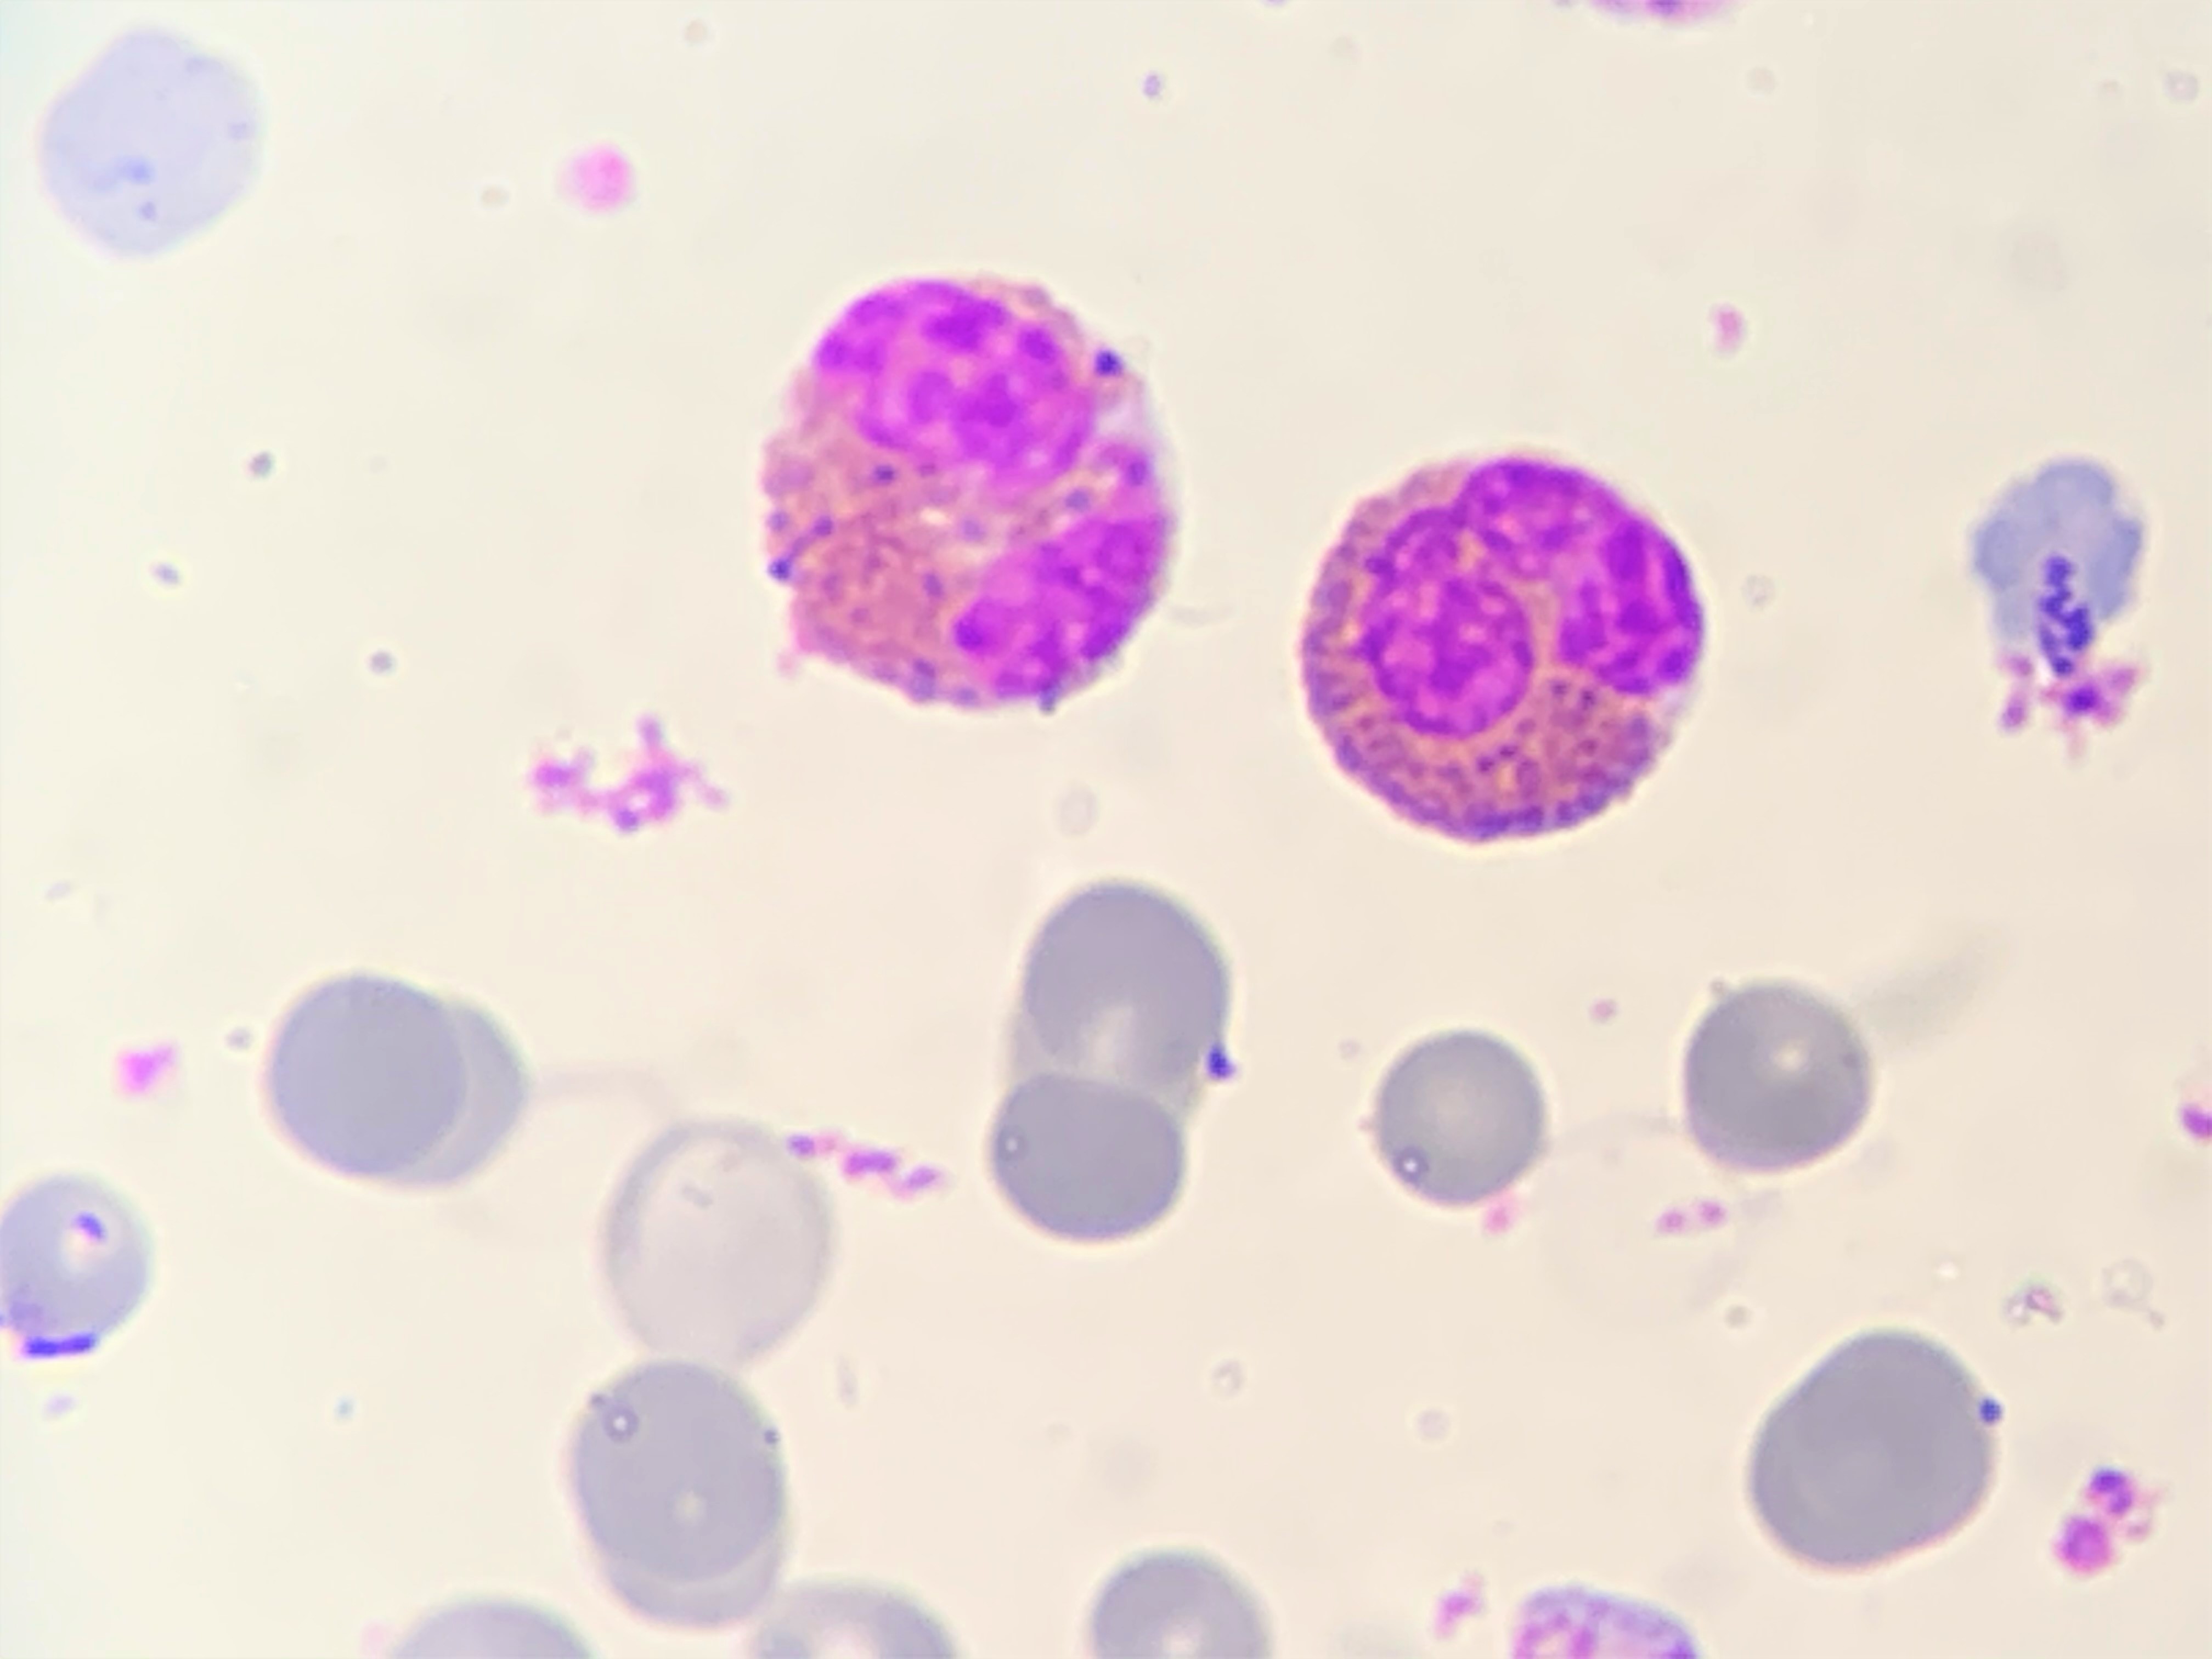
Cell type: EOSINOPHILS